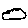
Label: cloud